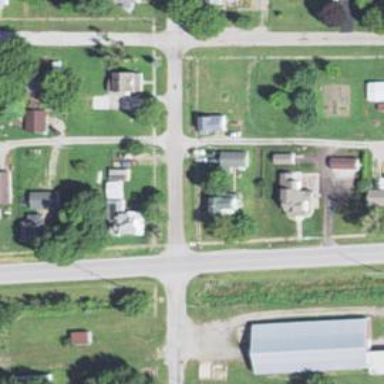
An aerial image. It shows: Alley classified as service road.